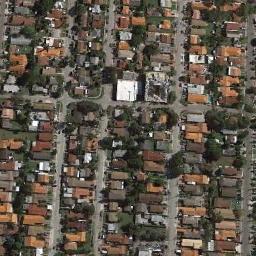
Label: residential